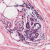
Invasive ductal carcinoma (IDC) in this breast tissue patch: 0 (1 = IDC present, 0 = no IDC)